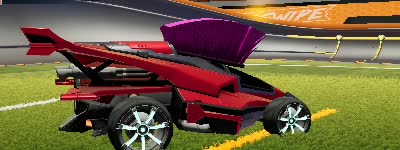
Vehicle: aftershock